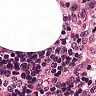
Metastatic tissue present: no